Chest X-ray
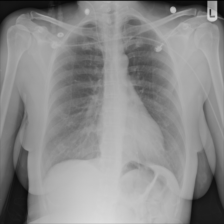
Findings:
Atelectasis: negative
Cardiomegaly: negative
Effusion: negative
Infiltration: negative
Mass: negative
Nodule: positive
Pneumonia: negative
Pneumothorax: negative
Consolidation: negative
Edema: negative
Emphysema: negative
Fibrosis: negative
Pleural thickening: negative
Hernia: negative